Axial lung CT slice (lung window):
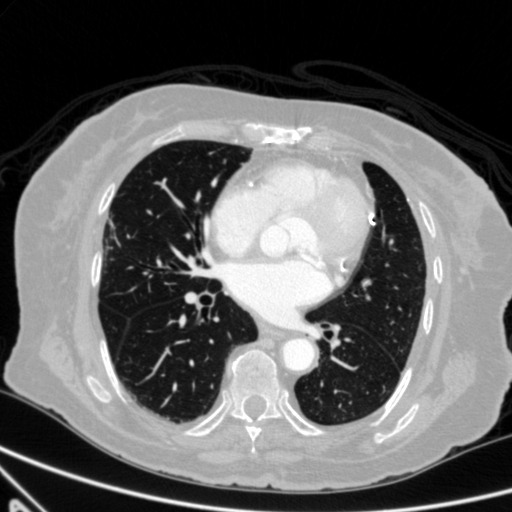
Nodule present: no